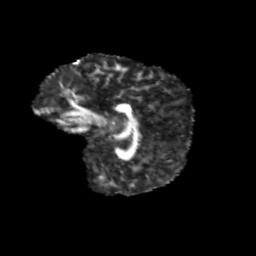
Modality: FA
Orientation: sagittal
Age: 10
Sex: female
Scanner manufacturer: siemens
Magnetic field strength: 3 T
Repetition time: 3.8 s
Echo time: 0.07 s